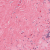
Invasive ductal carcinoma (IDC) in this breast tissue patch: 0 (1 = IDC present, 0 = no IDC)